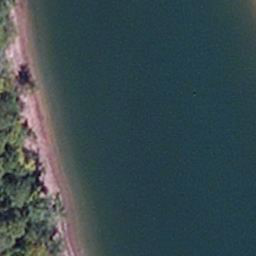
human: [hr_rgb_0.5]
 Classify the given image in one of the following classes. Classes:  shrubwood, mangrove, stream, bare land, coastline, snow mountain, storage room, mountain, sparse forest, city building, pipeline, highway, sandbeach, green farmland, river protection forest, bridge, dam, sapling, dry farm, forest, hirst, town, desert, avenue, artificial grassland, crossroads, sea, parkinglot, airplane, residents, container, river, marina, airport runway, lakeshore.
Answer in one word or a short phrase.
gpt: lakeshore